Brain MRI, t2w sequence, axial 2D slice.
Patient: age 42, sex F, weight 95 kg, height 1.95 m
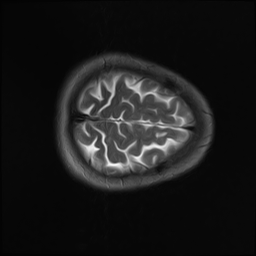